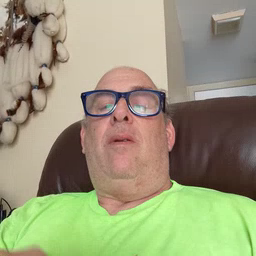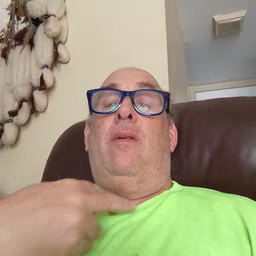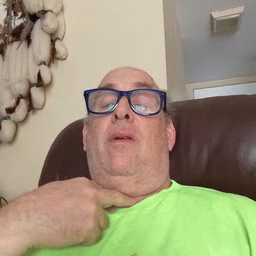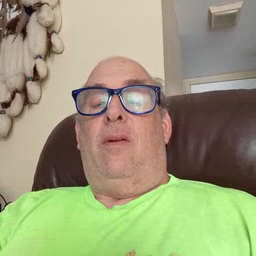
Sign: stuck